Question: I'm trying to do the following. Create a new Fragement B (Menu), slide it in from the right, and i want to move (no hide or replace!) the already shown Fragment A to the left.

I got the Transaction from Fragment B right, but Fragment A doesn't change his position at all. Seems like, my 'FragmentManager' doesn't know that Fragment A exists (Fragment A is not added dynamically, it's defined in XML).
- main_screen_layout-xml'''
<RelativeLayout //...
android:id="@+id/main_screen"
tools:context=".MainActivity"
<fragment
android:id="@+id/map_screen"
android:layout_width="fill_parent"
android:layout_height="fill_parent"
class="com.google.android.gms.maps.SupportMapFragment" >
</fragment>
'''
- FragmentTransaction'''
FragmentManager fragmentManager = getSupportFragmentManager();
FragmentTransaction ft = fragmentManager.beginTransaction();
ft.add(R.id.main_screen, new MenuFragment(), MENU_FRAGMENT); //adding Fragment B
ft.setCustomAnimations(R.anim.slide_in_right, R.anim.slide_out_left_cut);
ft.addToBackStack(null);
ft.commit();
'''
Fragment A exists in the 'FragementManager' and I can hide it, but that's not my goal
'''
Fragment fragmentA = fragmentManager.findFragmentById(R.id.map_screen);
ft.hide(fragmentA); //hide FragmentA
'''
What am I doing wrong?
Some Notes:
- - 'FragmentManager'- 'SupportMapFragment'-
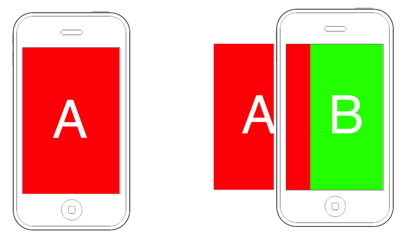
Answer: Solution:
Create Relative Layout with overlapping fragments:
'''
<FrameLayout xmlns:android="http://schemas.android.com/apk/res/android"
xmlns:tools="http://schemas.android.com/tools"
android:id="@+id/main_screen"
android:layout_width="fill_parent"
android:layout_height="fill_parent"
tools:context=".MainActivity" >
<RelativeLayout
android:id="@+id/back_frame"
android:layout_width="match_parent"
android:layout_height="match_parent" >
<include layout="@layout/menu_fragment" />
</RelativeLayout>
<RelativeLayout
android:id="@+id/front_frame"
android:layout_width="match_parent"
android:layout_height="match_parent" >
<fragment
android:id="@+id/map_screen"
android:layout_width="fill_parent"
android:layout_height="fill_parent"
android:layout_above="@+id/map_screen_bottom_bar"
class="com.google.android.gms.maps.SupportMapFragment" >
</fragment>
'''
and simply call '.translationX(-1 * mScreenWidth)' (mScreenWidth is my ScreenWidth minus the gap you want).
'''
if (android.os.Build.VERSION.SDK_INT >= android.os.Build.VERSION_CODES.HONEYCOMB_MR1) {
((RelativeLayout) findViewById(R.id.front_frame)).animate()
.translationX(-1 * mScreenWidth);
} else {
TranslateAnimation slideOut = new TranslateAnimation(0, -1
* mScreenWidth, 0, 0);
slideOut.setDuration(getResources().getInteger(
R.integer.animation_transistion_length_short));
slideOut.setFillEnabled(true);
slideOut.setAnimationListener(new AnimationListener() {
@Override
public void onAnimationStart(Animation animation) {}
@Override
public void onAnimationRepeat(Animation animation) {}
@Override
public void onAnimationEnd(Animation animation) {
RelativeLayout mView = (RelativeLayout) findViewById(R.id.front_frame);
int[] pos = { mView.getLeft() - mScreenWidth,
mView.getTop(), mView.getRight(),
mView.getBottom() };
mView.layout(pos[0], pos[1], pos[2], pos[3]);
}
});
((RelativeLayout) findViewById(R.id.front_frame))
.startAnimation(slideOut);
}
'''